Question: Given the supply, demand, and route table for this logistics problem, what is the minimum total cost? Please provide the answer as an integer.
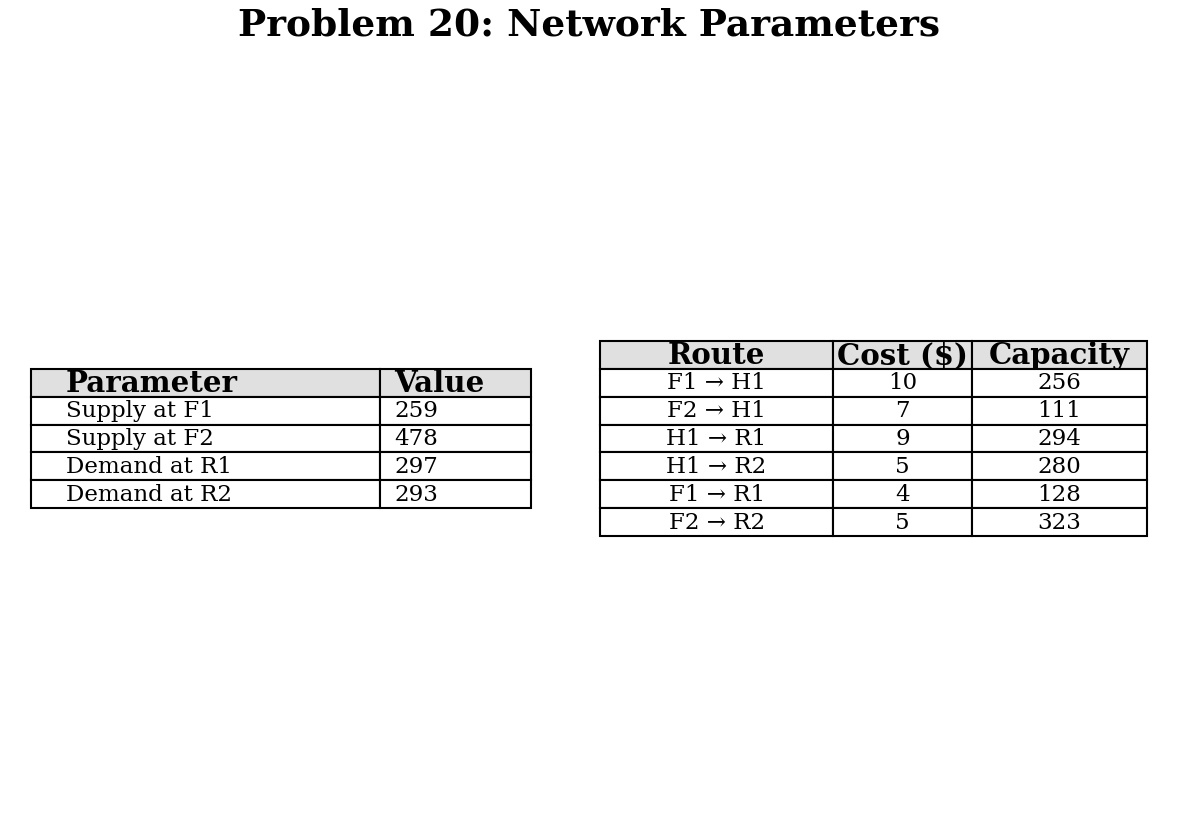
Answer: 4855